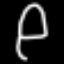
Label: chair